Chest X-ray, AP view. Patient: 40 years old, sex M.
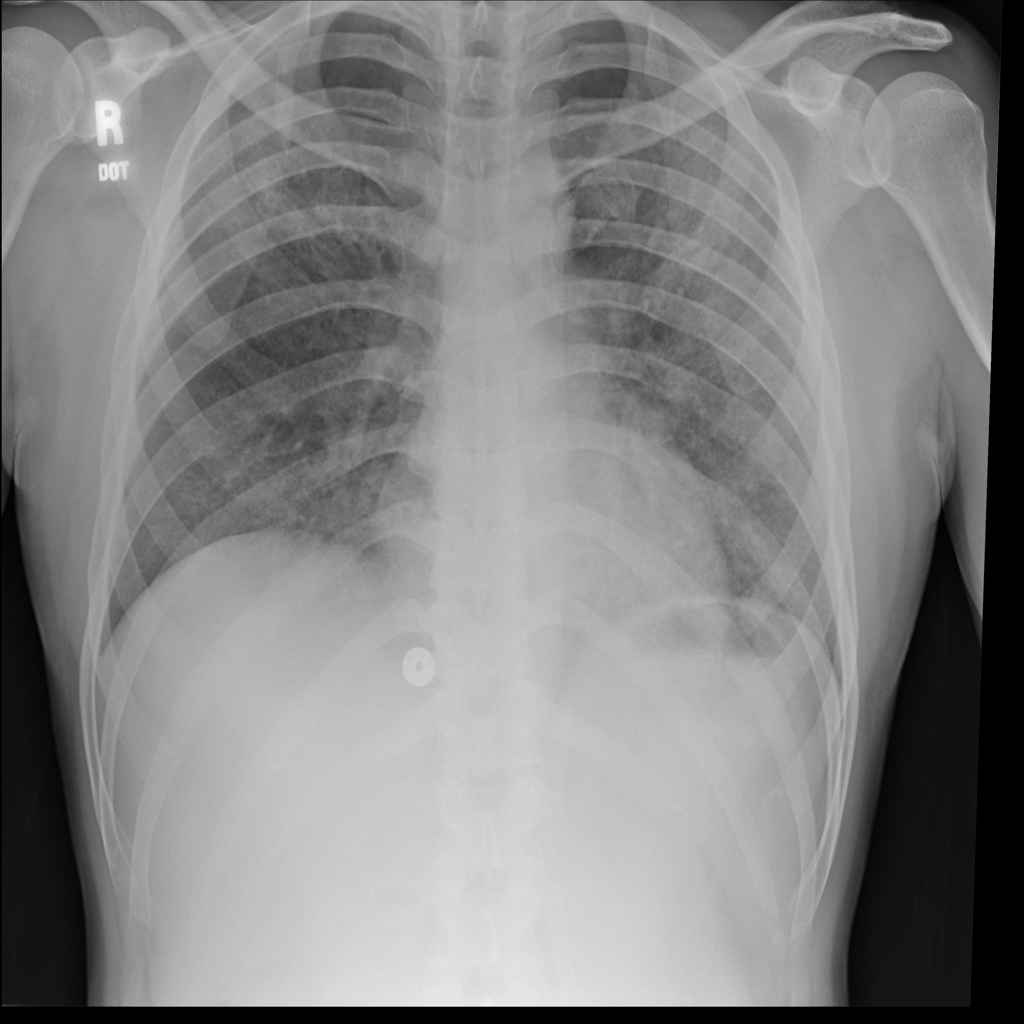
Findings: Infiltration